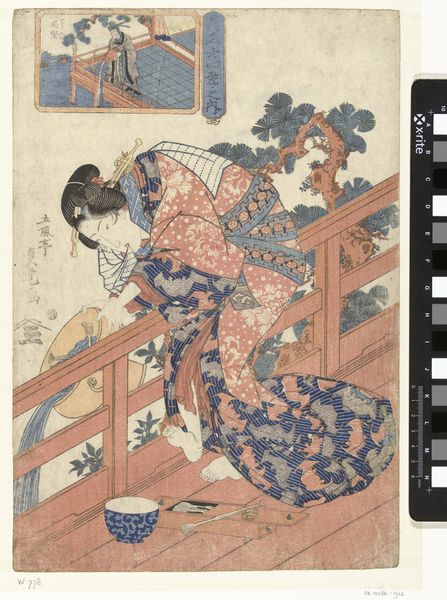
Titel: Courtisane vergeleken met Koteiken
Künstler: Utagawa Sadatora
Standort: Amsterdam
Institution: Rijksmuseum
Schlagwörter: wasser, frau, zeichnung, malerei, schüssel, balkon, füße, holzschnitt, japan, japanerin, barfuss, comic, china, waser, wasserkrug, wasserschüssel, schütten, buchmalerei, kimono, reisschale, ausleeren, auskippen